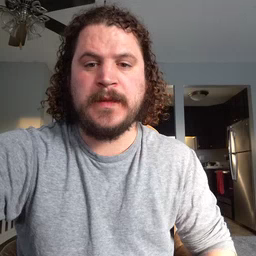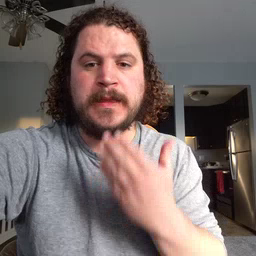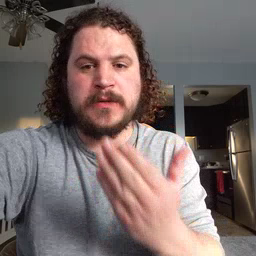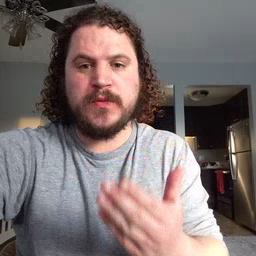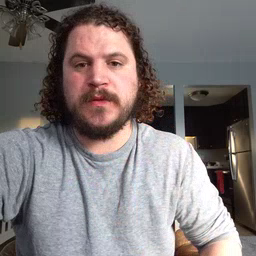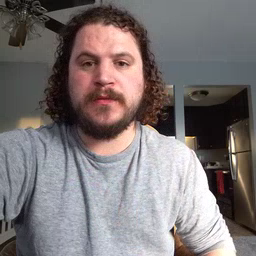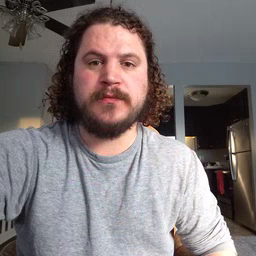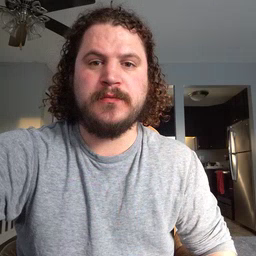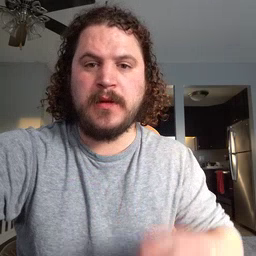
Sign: thankyou